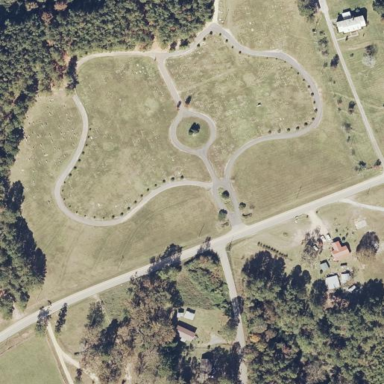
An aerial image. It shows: Cemetery.